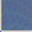
Piece: xx